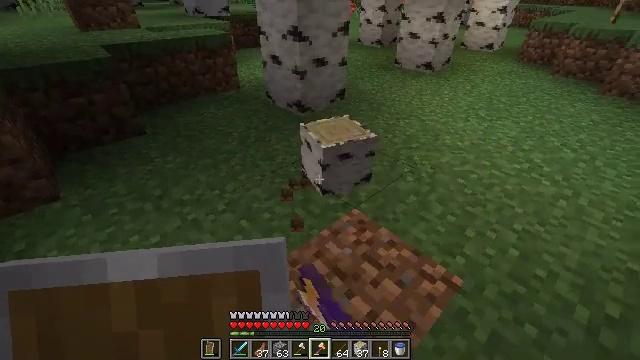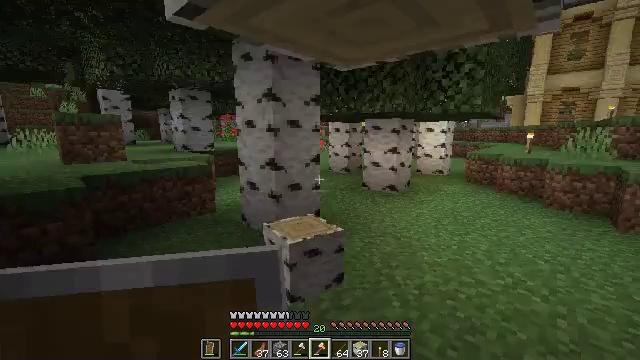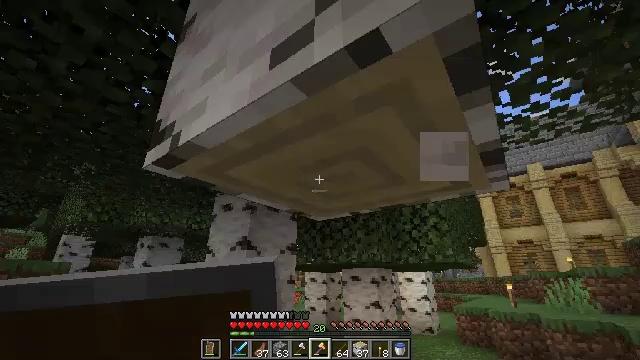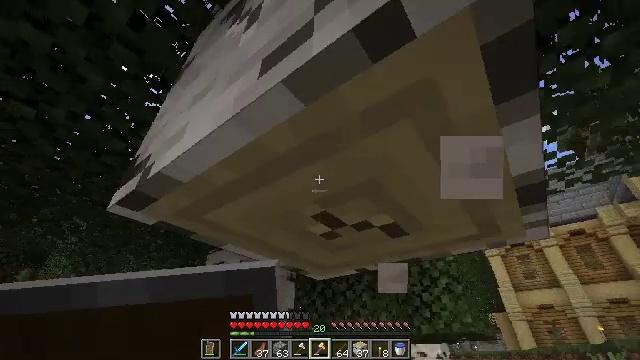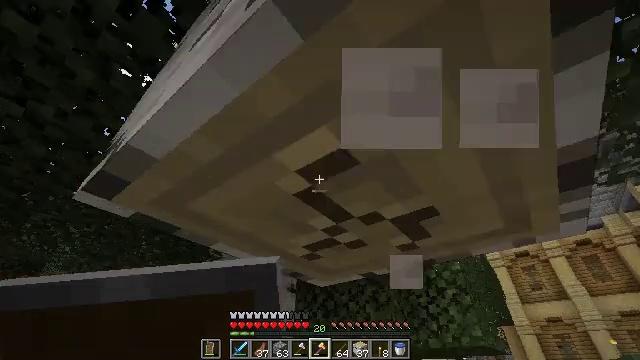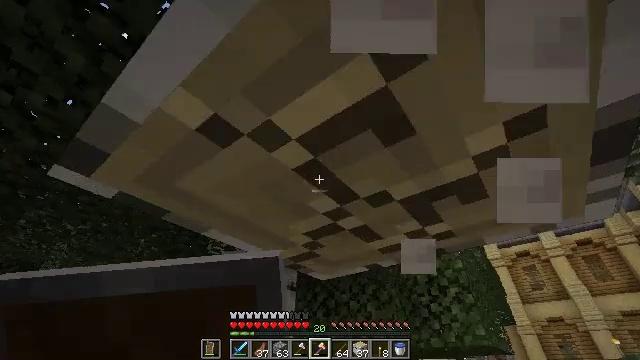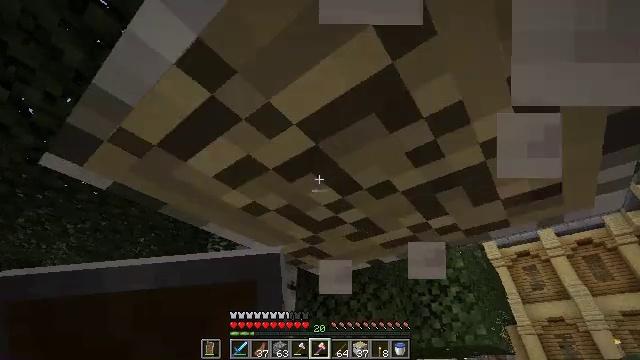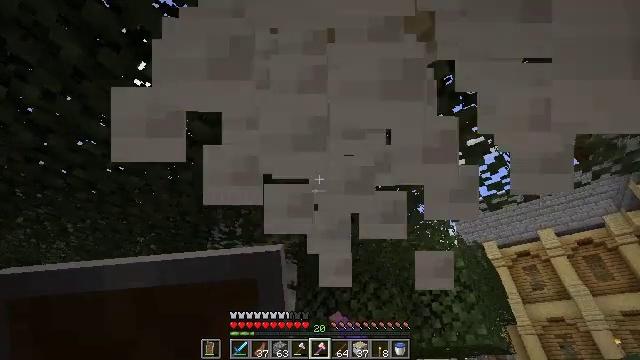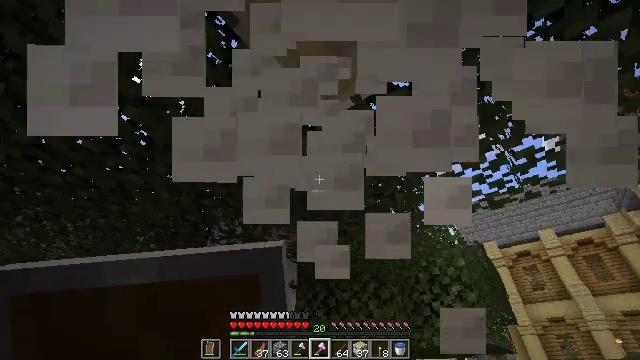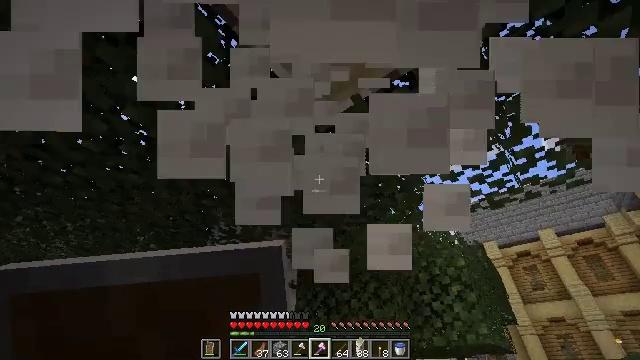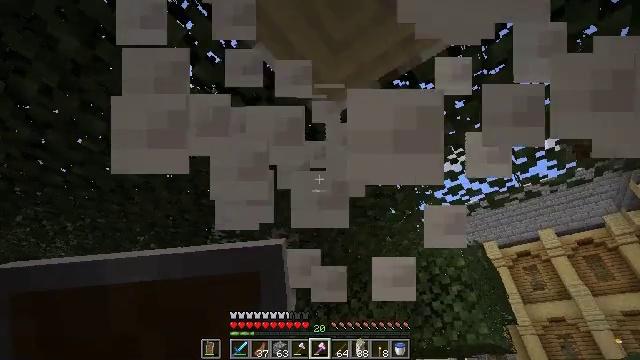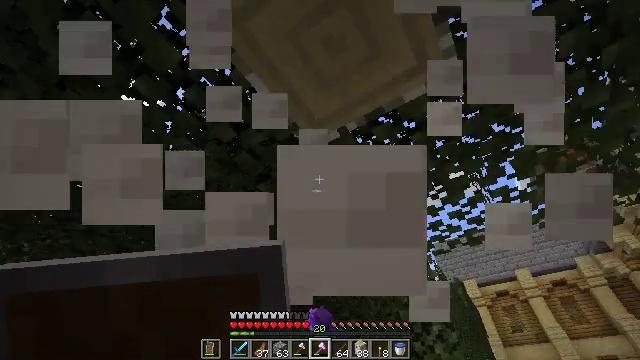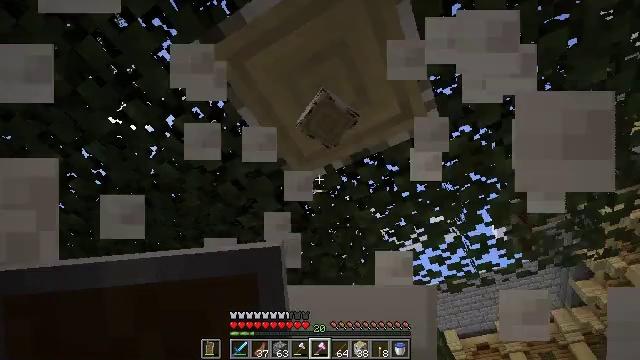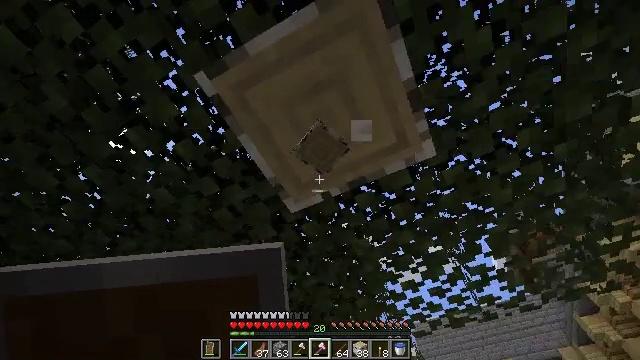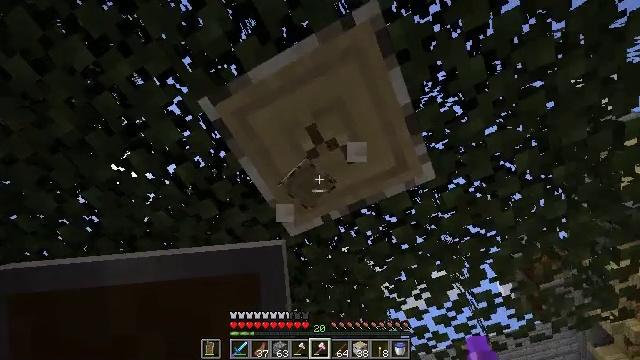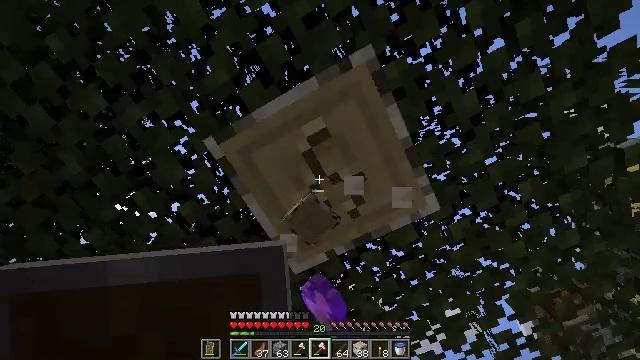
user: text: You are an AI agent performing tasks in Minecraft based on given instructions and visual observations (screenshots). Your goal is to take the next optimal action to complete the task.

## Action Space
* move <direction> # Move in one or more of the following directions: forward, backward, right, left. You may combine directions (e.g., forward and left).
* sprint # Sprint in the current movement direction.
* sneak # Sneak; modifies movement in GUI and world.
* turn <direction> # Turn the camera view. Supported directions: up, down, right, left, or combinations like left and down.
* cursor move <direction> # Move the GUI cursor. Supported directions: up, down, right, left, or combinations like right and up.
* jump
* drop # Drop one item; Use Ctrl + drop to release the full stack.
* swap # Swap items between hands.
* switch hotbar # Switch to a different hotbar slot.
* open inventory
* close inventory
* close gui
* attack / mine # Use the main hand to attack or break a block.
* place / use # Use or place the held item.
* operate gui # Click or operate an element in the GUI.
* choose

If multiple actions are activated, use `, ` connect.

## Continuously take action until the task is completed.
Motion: motion action
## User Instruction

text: Mine the birch log from the tree.
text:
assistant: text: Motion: move forward, turn right and up, attack / mine
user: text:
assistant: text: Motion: move forward, turn right and up, attack / mine
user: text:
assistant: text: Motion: move forward, turn up, attack / mine
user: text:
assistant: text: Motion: turn up, attack / mine
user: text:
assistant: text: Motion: attack / mine
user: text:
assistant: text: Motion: attack / mine
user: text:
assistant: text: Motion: attack / mine
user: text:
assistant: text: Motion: attack / mine
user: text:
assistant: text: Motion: attack / mine
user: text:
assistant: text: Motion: attack / mine
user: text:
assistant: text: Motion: turn right and up, attack / mine
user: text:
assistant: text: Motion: turn right and up, attack / mine
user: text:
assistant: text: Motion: turn right and up, attack / mine
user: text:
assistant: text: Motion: turn up, attack / mine
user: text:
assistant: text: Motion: turn left and up, attack / mine
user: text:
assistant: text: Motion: turn up, attack / mine
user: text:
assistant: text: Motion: turn up, attack / mine
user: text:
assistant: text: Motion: attack / mine
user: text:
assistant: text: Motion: attack / mine
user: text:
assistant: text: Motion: attack / mine
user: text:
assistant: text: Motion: attack / mine
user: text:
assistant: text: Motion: attack / mine
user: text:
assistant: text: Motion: attack / mine
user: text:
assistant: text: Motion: attack / mine
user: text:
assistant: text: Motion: attack / mine
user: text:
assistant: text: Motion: attack / mine
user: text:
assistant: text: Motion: turn left and up, attack / mine
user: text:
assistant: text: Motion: attack / mine
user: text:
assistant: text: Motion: attack / mine
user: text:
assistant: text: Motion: attack / mine